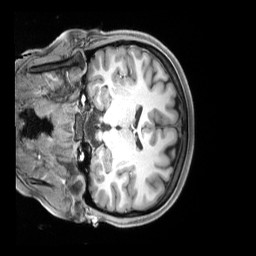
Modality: T1w
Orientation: coronal
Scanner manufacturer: siemens
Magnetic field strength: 3 T
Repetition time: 2.5 s
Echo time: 0.00218 s